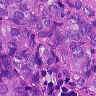
Metastatic tissue present: yes